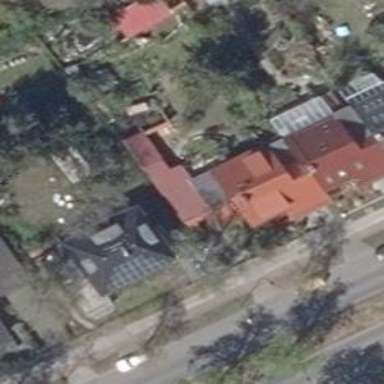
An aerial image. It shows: Terrace building.